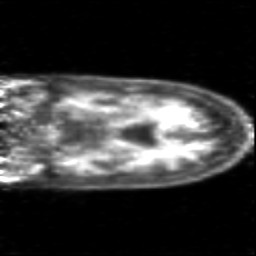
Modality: PET
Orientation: coronal
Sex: female
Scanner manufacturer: siemens